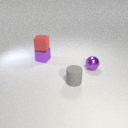
small purple metal sphere in front of small purple metal cube